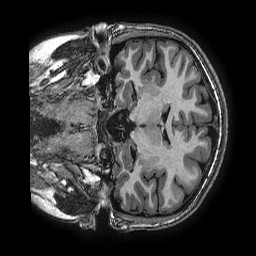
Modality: T1w
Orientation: coronal
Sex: female
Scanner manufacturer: ge
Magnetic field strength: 3 T
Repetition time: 0.0077 s
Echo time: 0.003436 s